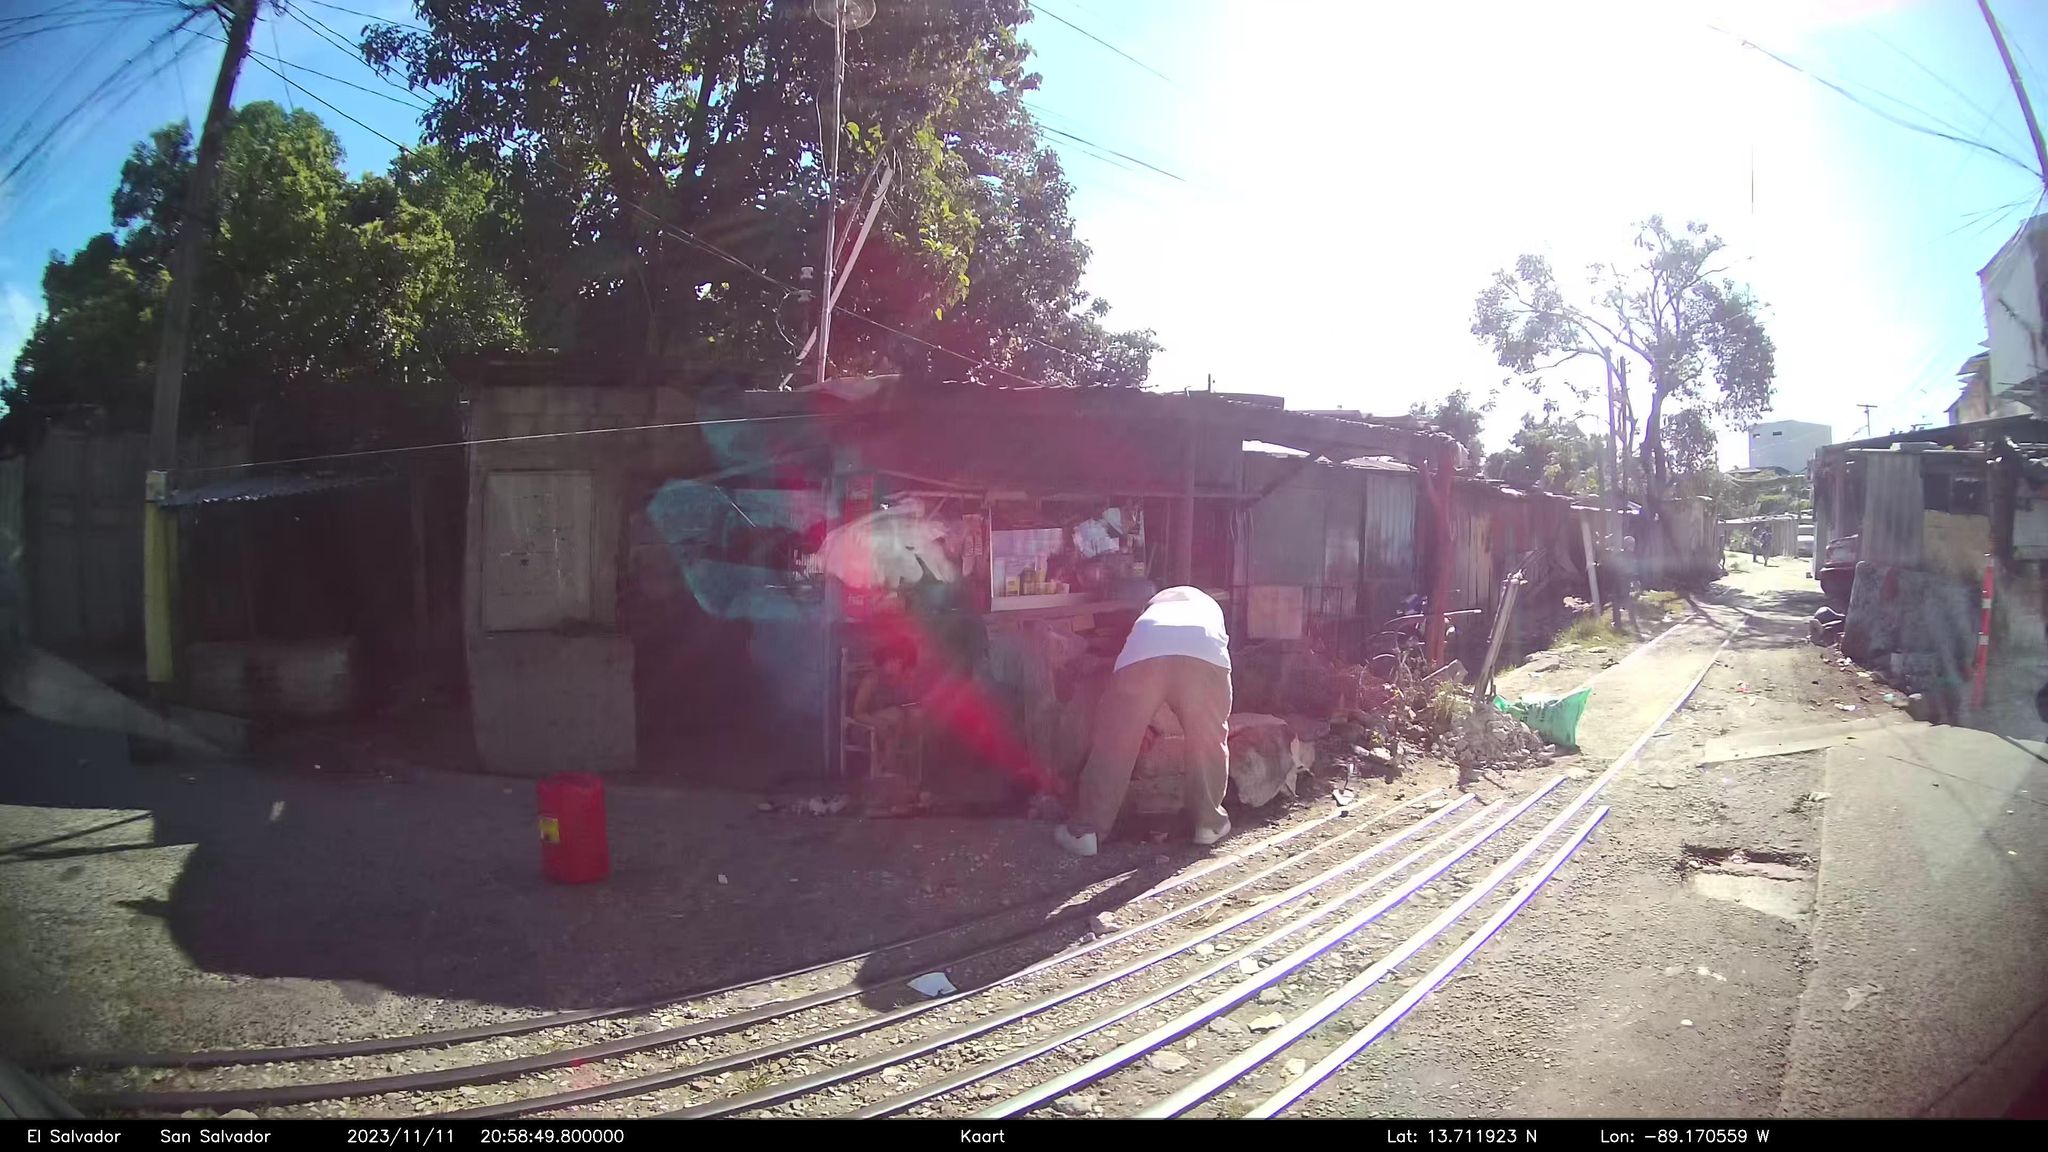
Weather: clear
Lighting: day
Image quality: good
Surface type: driving surface
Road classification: tertiary
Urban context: urban centre
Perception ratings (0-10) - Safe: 0.26, Lively: 0.79, Beautiful: 2.77, Boring: 1, Depressing: 4.72, Wealthy: 1.74